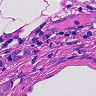
Metastatic tissue present: yes